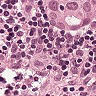
Metastatic tissue present: yes